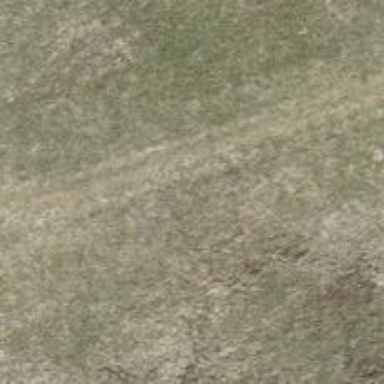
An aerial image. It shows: Path covered with grass.